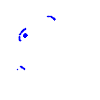
Particle: electron